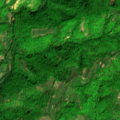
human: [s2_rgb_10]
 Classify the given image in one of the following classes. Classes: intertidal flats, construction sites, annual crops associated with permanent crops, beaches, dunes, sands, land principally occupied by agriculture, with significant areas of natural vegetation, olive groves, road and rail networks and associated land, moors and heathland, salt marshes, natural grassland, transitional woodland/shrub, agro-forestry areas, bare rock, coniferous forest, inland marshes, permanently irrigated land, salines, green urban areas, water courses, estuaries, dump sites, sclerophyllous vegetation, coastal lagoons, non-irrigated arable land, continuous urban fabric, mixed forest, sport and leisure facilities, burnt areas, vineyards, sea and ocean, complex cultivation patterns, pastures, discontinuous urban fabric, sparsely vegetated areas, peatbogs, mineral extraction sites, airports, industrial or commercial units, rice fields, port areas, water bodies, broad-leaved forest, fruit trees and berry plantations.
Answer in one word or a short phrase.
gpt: land principally occupied by agriculture, with significant areas of natural vegetation, broad-leaved forest